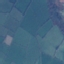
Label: Pasture